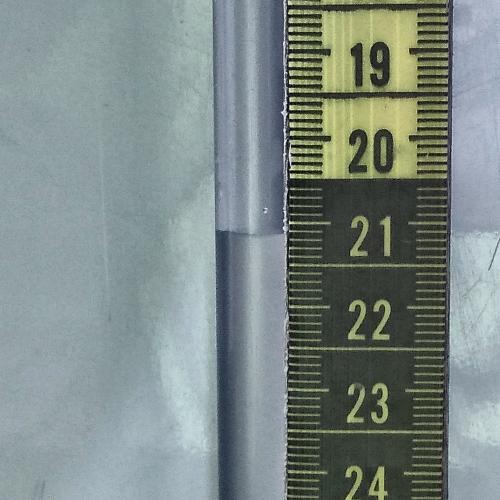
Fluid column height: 21.1 cm